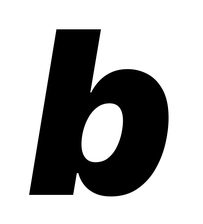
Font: Inter-Italic_Black_Italic